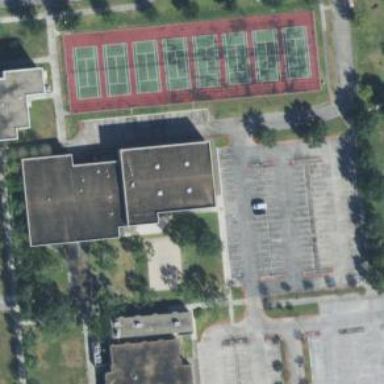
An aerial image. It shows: School building.